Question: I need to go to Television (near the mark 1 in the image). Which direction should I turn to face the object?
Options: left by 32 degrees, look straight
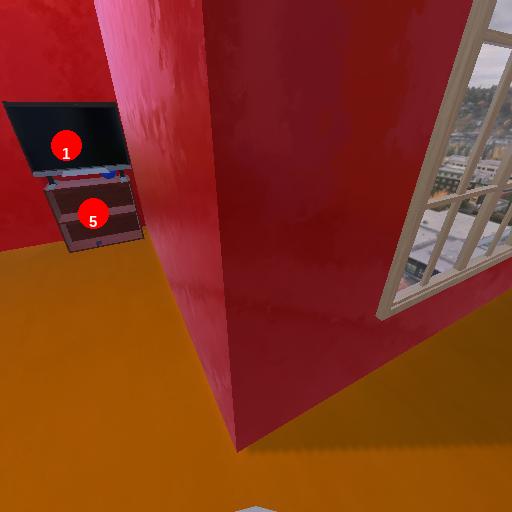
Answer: left by 32 degrees